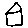
Label: house